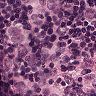
Metastatic tissue present: yes